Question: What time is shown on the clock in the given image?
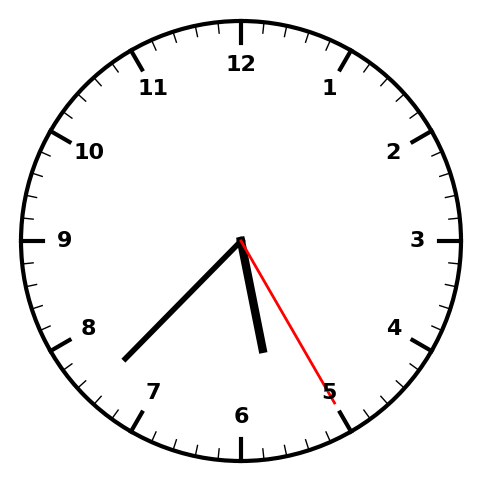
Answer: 05:37:25